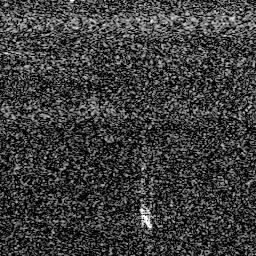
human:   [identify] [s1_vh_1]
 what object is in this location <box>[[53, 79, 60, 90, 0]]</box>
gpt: <ref>1 medium ship at the bottom</ref>